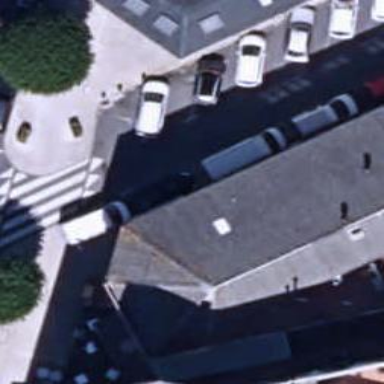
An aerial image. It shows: Café.